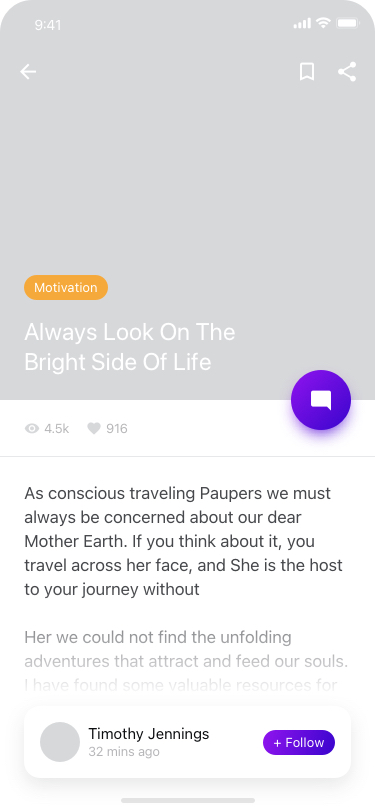
Text in this UI design:
Timothy Jennings
32 mins ago
+ Follow
As conscious traveling Paupers we must always be concerned about our dear Mother Earth. If you think about it, you travel across her face, and She is the host to your journey without

Her we could not find the unfolding adventures that attract and feed our souls. I have found some valuable resources for
4.5k
916
Always Look On The Bright Side Of Life
Motivation